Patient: sex F, age 69
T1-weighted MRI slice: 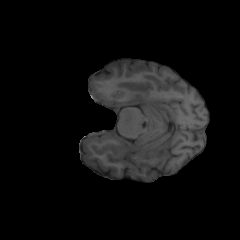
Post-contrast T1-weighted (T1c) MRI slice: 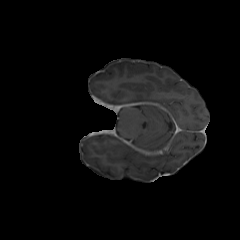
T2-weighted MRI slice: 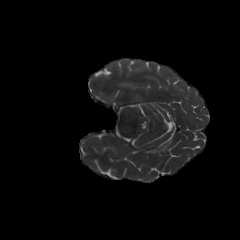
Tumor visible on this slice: no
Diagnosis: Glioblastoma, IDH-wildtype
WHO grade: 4